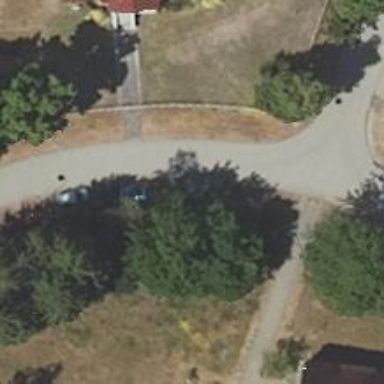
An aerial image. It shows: Residential road with no sidewalk.